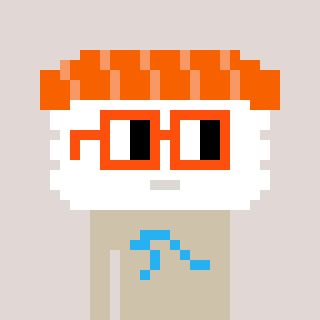
a pixel art character with square orange glasses, a nigiri-shaped head and a bege-colored body on a warm background